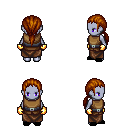
a pixel art fantasy rpg character, female body template, dark elf, purple skin, leather chest armor, robe skirt, brunette ponytail hairstyle, gold gloves, black slippers, four views (front, back, left, right), 2x2 character sprite sheet, small pixel art, hard edges, no anti-aliasing